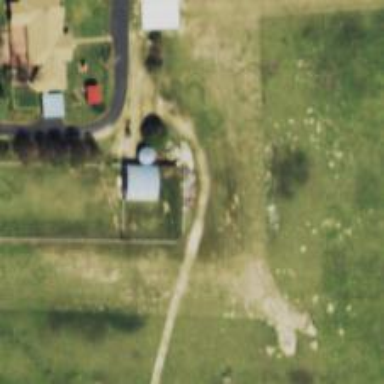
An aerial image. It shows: Silo.